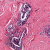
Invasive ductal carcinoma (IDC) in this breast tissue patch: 0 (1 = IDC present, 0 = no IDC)